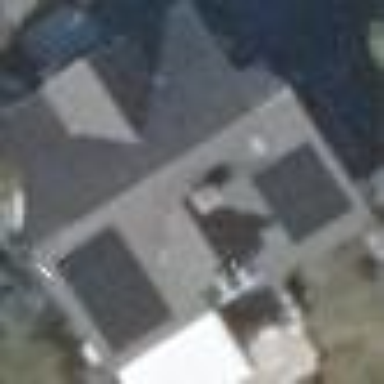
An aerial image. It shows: Simple house.